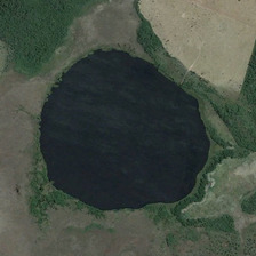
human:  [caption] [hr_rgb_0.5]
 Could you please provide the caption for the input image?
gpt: There is a lawn around the round lake.

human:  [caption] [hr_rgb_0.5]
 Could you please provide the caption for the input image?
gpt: The lawn of the lake

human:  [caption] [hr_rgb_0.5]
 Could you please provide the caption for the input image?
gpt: There are some lawns around the lake.

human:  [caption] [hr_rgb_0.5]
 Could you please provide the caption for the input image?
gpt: There are some meadows around the round lake.

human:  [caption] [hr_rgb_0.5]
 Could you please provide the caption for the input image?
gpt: There are some lawns to the REDOR of the Round Lake.